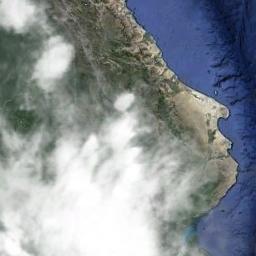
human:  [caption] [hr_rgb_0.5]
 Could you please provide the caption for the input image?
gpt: The white cloud is above green land and blue sea .

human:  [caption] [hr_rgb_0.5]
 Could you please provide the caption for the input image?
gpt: A white cloud floats above the forest and river .

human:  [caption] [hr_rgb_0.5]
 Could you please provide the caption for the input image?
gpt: The stratus clouds are located above the land covered by some vegetation .

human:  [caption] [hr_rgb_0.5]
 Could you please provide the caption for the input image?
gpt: White clouds on the land and blue sea where green and yellow intersect .

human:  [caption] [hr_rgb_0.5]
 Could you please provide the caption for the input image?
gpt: There are thick white clouds over a shore .